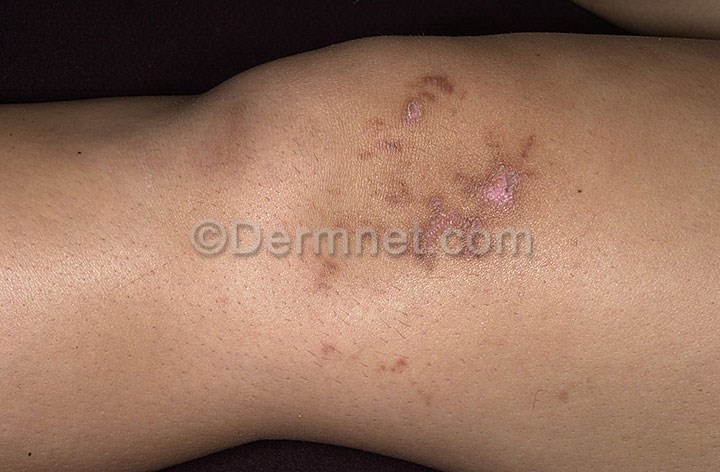
Disease: Light Diseases and Disorders of Pigmentation